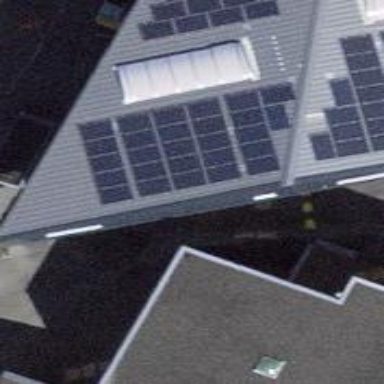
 consisting of solar photovoltaic panels."